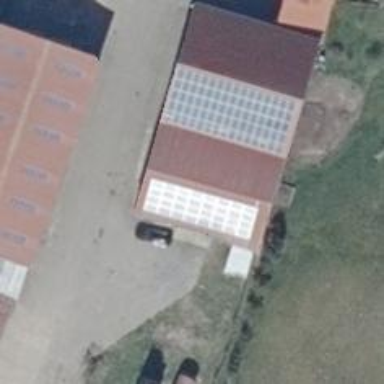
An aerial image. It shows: Solar photovoltaic panel generator producing electricity in small installation.